Field crop: maize
Growth stage: 2
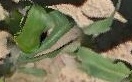
Species: maize